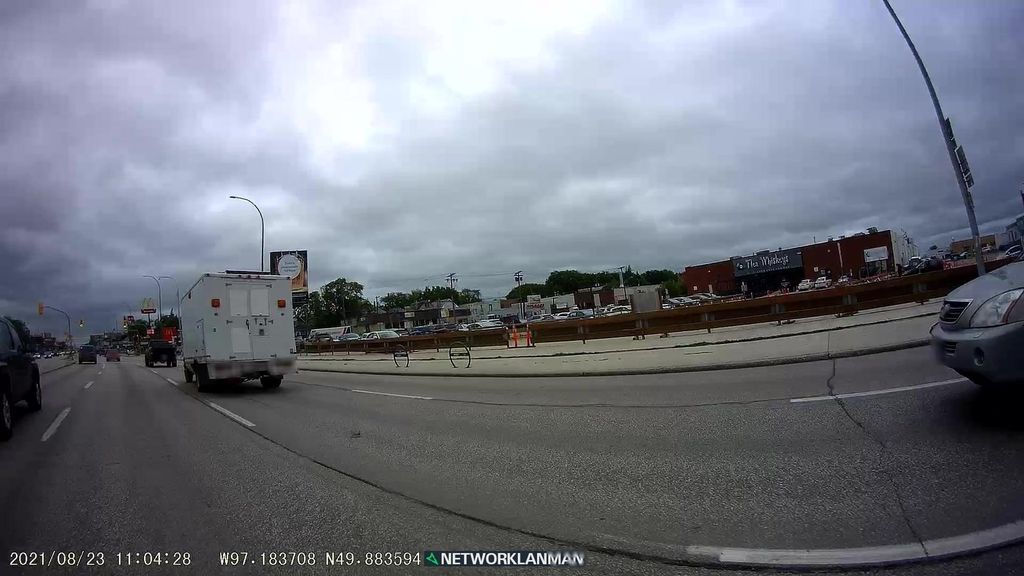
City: winnipeg